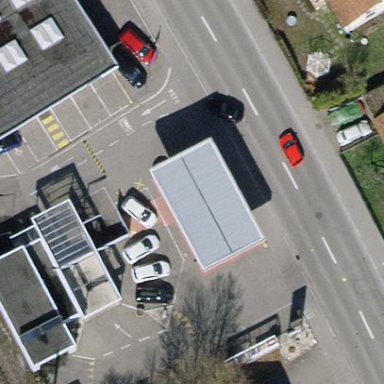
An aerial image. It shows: View of roof of building.